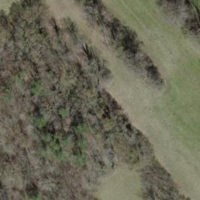
EUNIS habitat code: 44
Species observed at this site:
Pholidoptera griseoaptera
Phaneroptera falcata
Nemobius sylvestris
Gomphocerippus rufus
Chorthippus biguttulus
Roeseliana roeselii